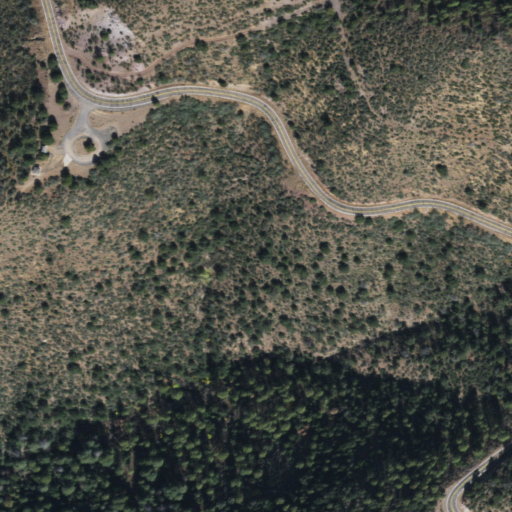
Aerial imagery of gap in Arizona named H L Saddle containing evergreen forest, open development, and low intensity development